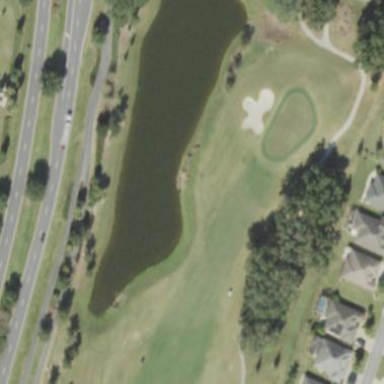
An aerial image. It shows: Pond surrounded by natural water.